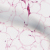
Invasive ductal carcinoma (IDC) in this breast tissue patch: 0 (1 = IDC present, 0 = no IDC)